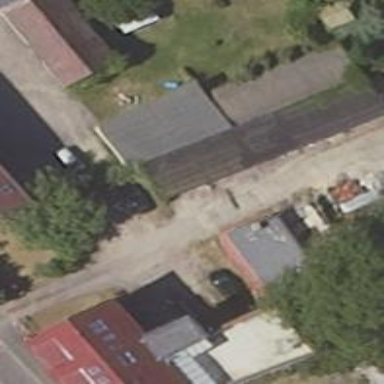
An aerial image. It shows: Shed building.